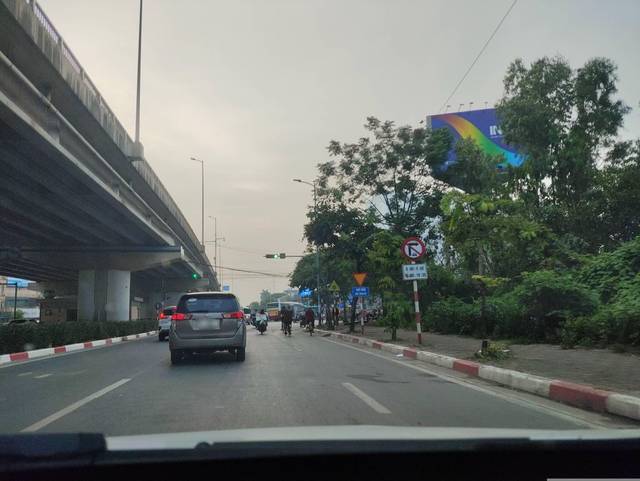
Region: Vietnam
Coordinates: 20.966, 105.841